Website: walmart
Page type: address-validator
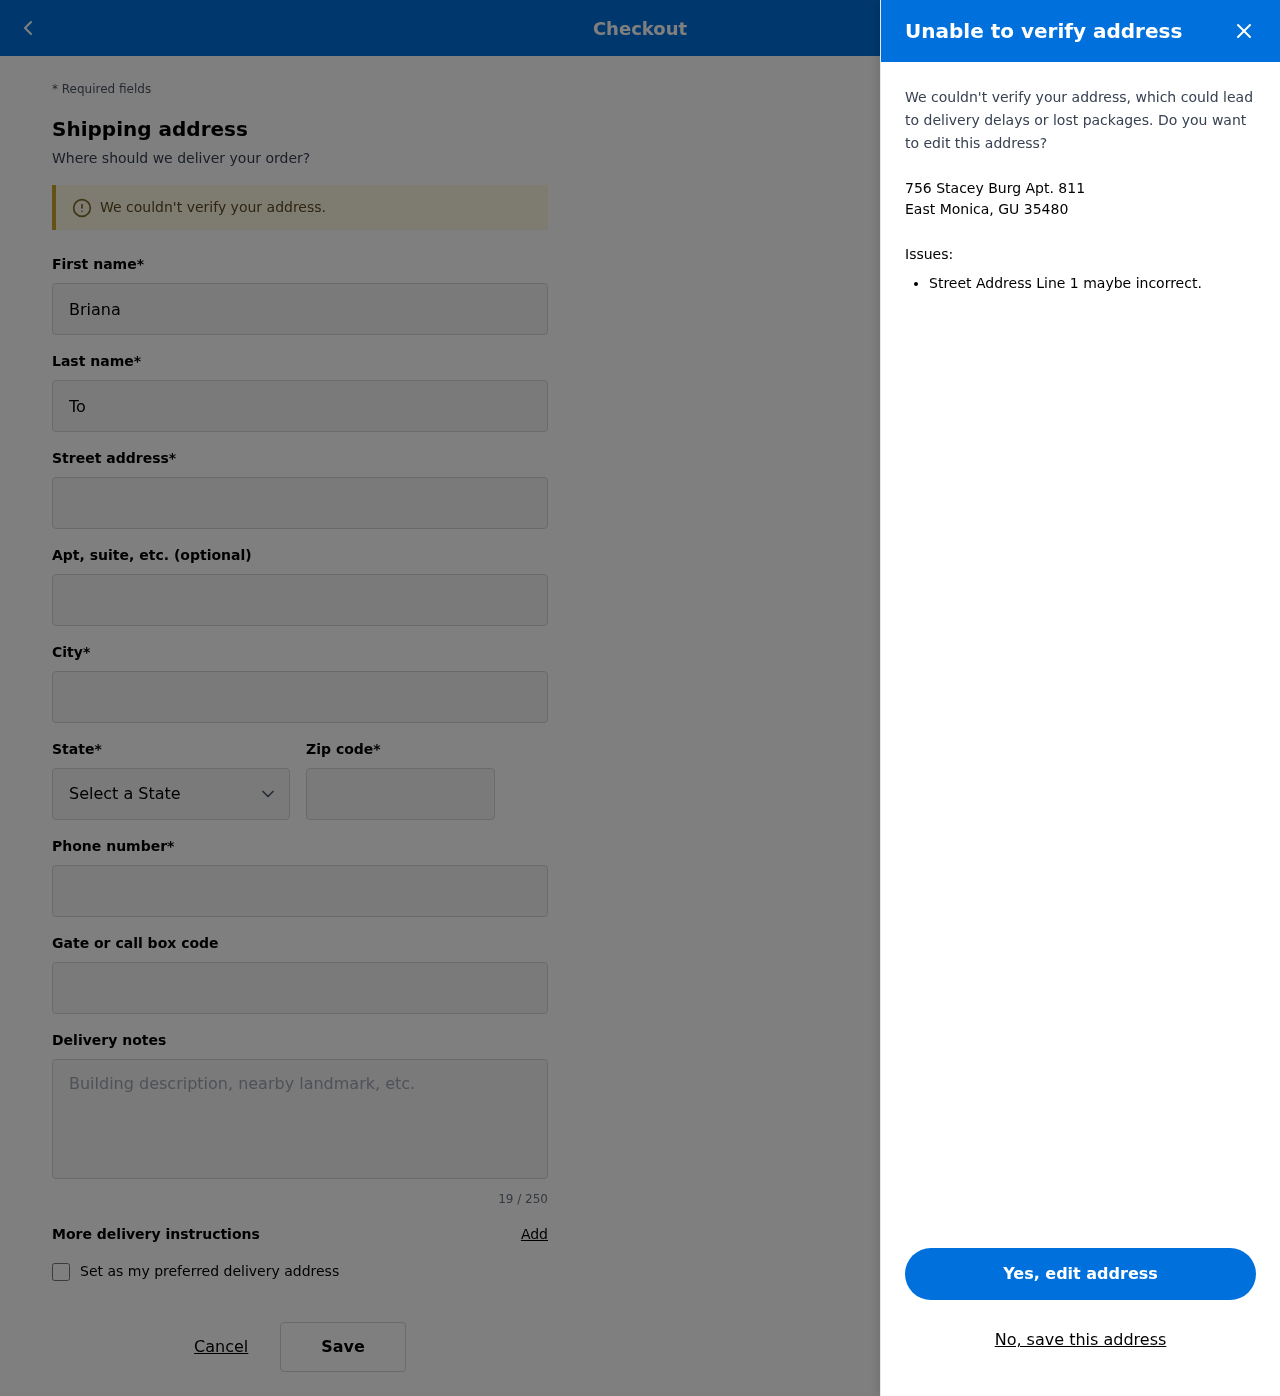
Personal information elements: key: PII_CITY_STATE_ZIP
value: East Monica, GU 35480
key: PII_DELIVERY_INSTRUCTIONS
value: Leave at back porch
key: PII_STATE_ABBR
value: GU
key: PII_STREET
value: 756 Stacey Burg Apt. 811
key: PII_FIRSTNAME
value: Briana
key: PII_LASTNAME
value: Todd
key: PII_STREET2
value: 1302 David Turnpike Suite 899
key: PII_CITY
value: East Monica
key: PII_POSTCODE
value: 35480
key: PII_PHONE
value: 3366231243
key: PII_SECURITY_CODE
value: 9085